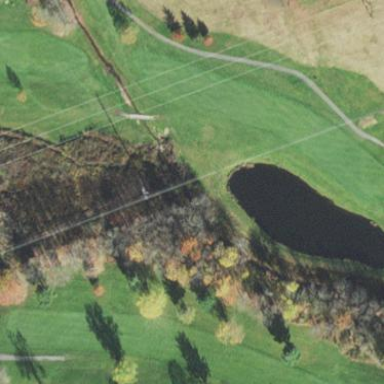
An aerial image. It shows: Picturesque pond acting as water hazard on golf course.